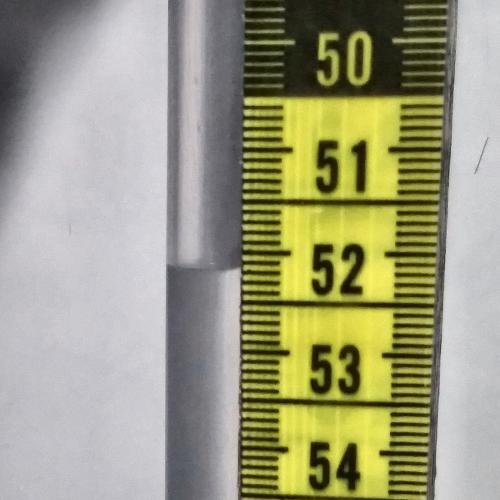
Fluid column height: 52.2 cm